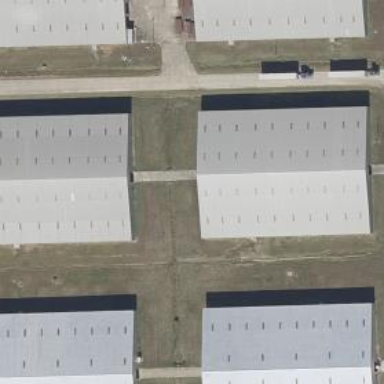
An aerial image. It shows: Warehouse.